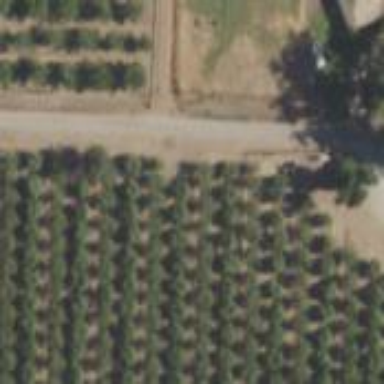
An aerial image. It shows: Orchard filled with pomegranate trees.